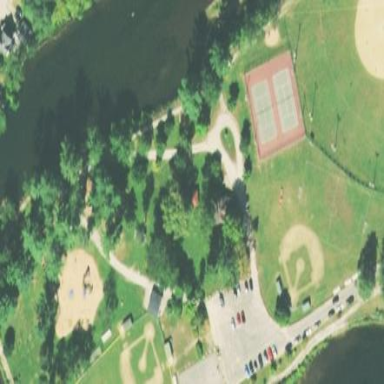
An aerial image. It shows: Lovely park for leisure and relaxation.